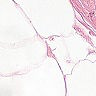
Metastatic tissue present: no